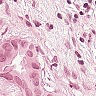
Metastatic tissue present: yes